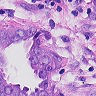
Metastatic tissue present: yes